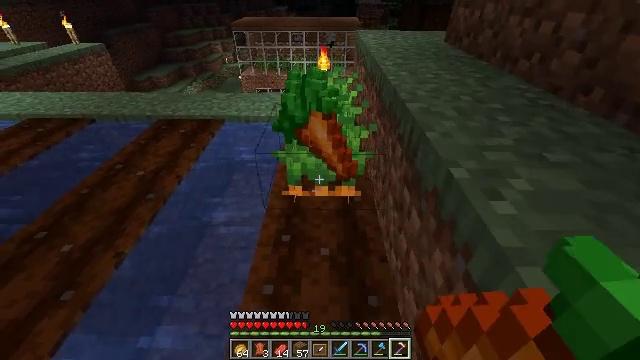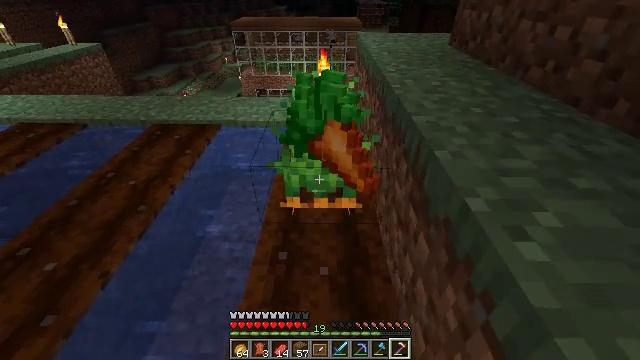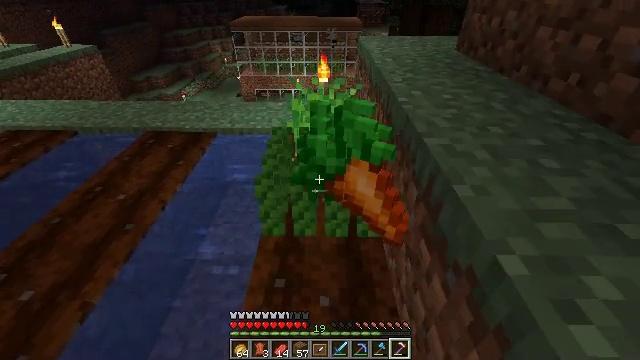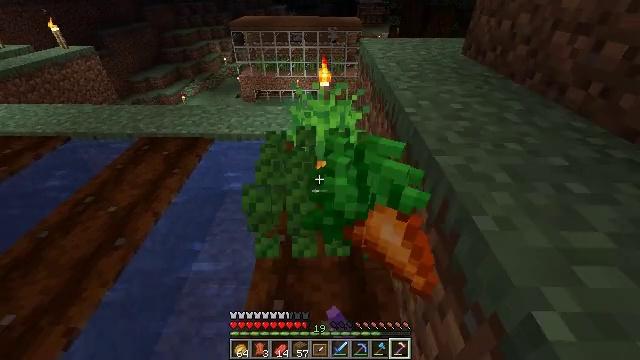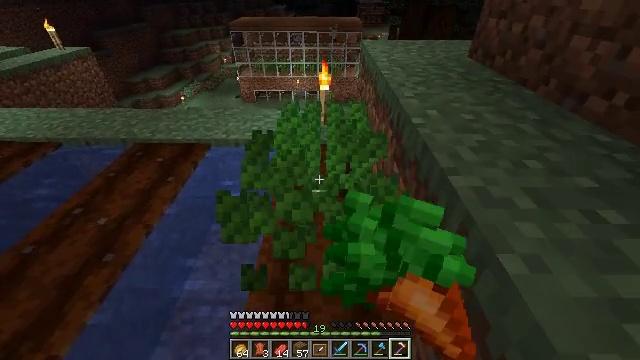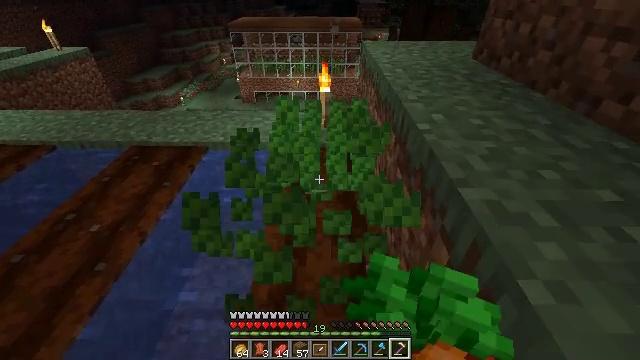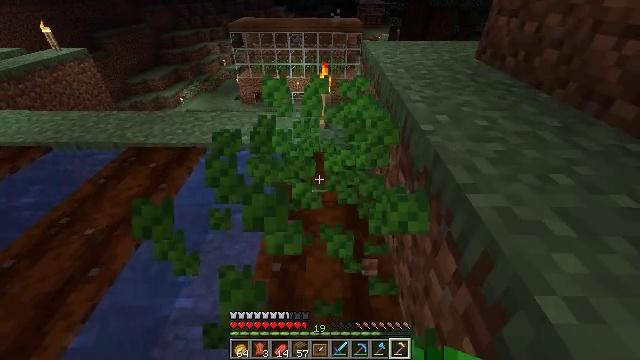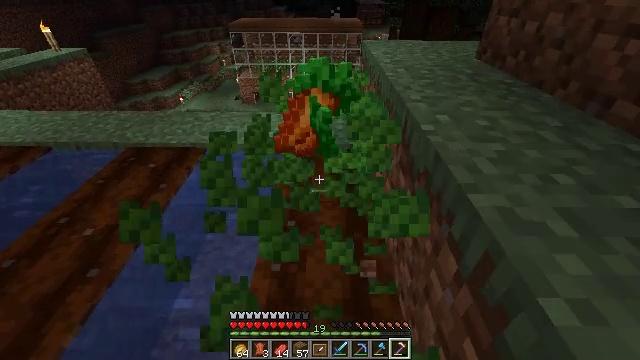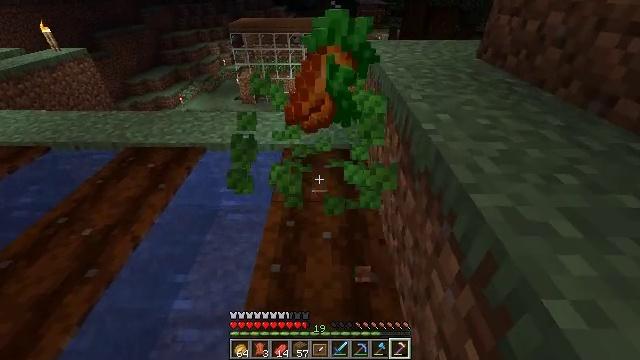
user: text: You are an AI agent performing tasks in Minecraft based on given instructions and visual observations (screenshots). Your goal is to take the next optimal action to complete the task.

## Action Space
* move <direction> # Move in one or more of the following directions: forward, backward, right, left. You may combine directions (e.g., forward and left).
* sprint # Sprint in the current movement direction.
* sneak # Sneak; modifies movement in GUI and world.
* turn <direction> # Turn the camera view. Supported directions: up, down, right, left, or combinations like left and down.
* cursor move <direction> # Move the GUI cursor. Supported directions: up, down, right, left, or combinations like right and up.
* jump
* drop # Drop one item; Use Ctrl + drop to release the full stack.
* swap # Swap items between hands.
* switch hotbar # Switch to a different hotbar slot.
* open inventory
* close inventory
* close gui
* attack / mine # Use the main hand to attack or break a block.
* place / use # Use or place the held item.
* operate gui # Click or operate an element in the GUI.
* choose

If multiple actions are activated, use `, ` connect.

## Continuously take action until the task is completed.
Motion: motion action
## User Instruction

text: Mine the fully grown carrots.
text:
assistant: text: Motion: move forward
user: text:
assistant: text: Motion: move forward, attack / mine
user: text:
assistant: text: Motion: move forward, attack / mine
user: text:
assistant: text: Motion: attack / mine
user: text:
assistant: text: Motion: no_op
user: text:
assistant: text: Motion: no_op
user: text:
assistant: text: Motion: no_op
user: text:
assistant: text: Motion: no_op
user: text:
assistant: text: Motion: no_op